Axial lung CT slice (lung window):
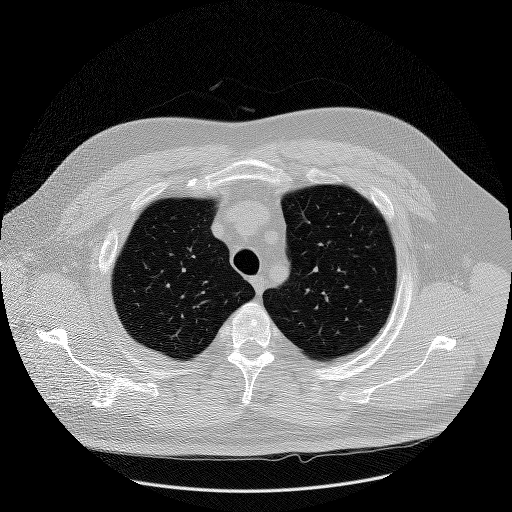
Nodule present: no